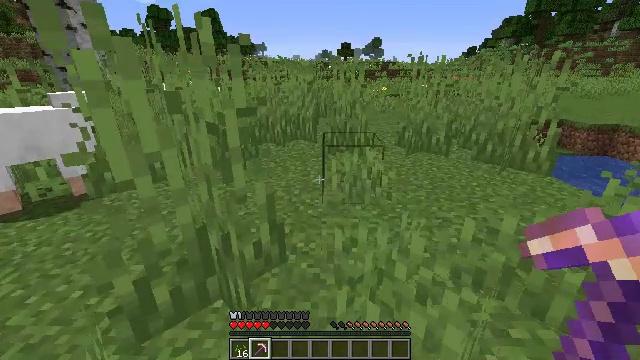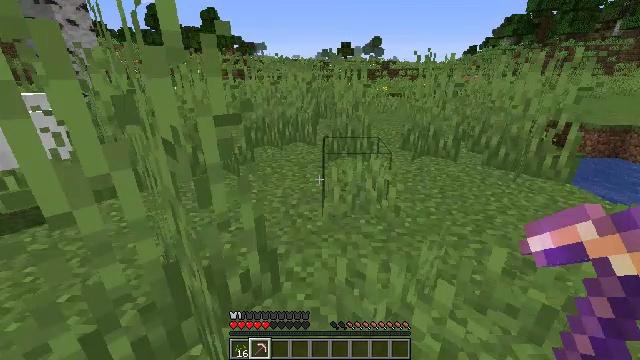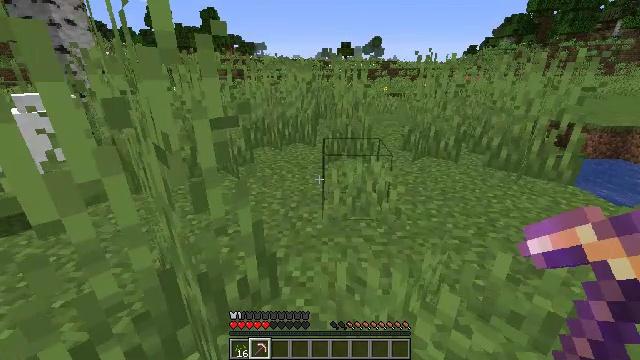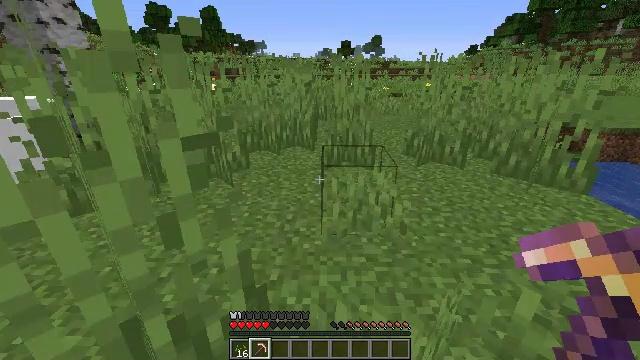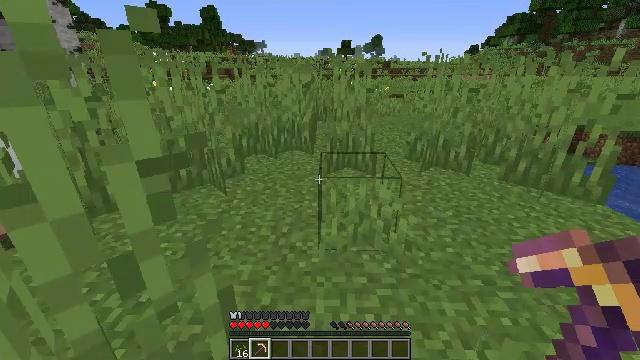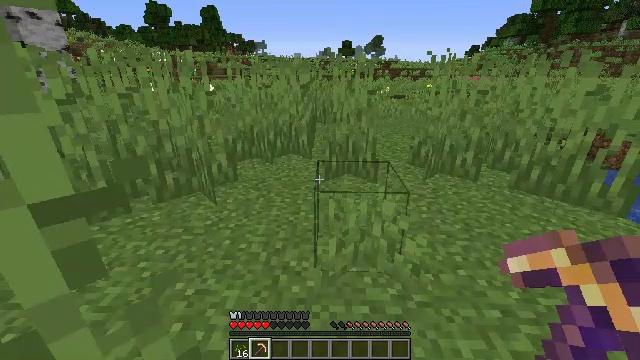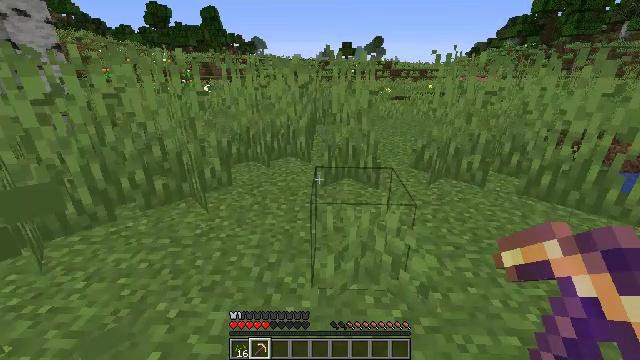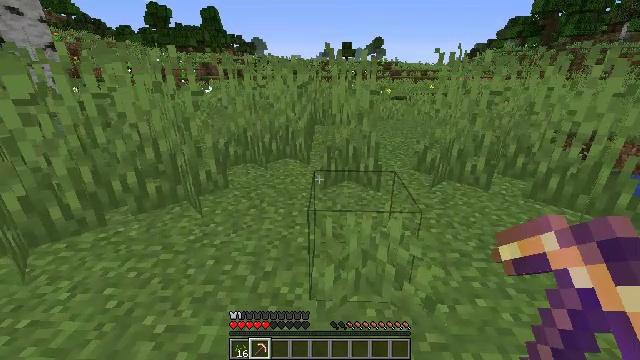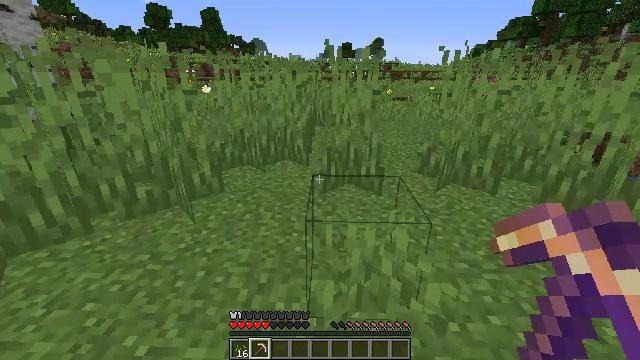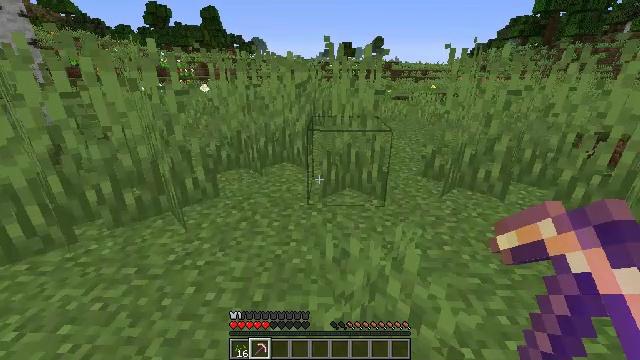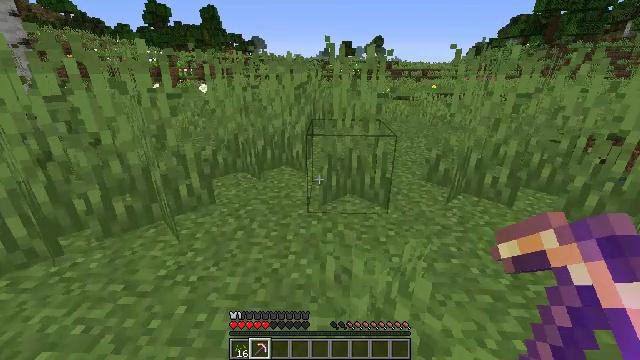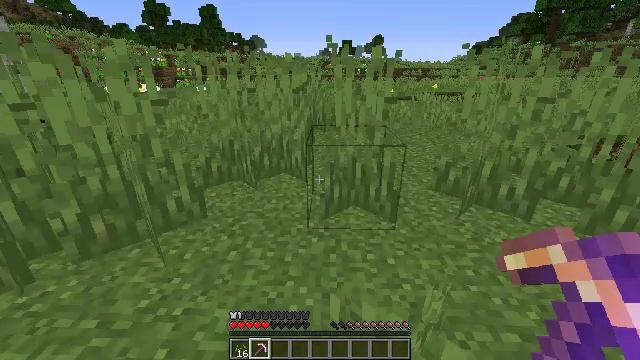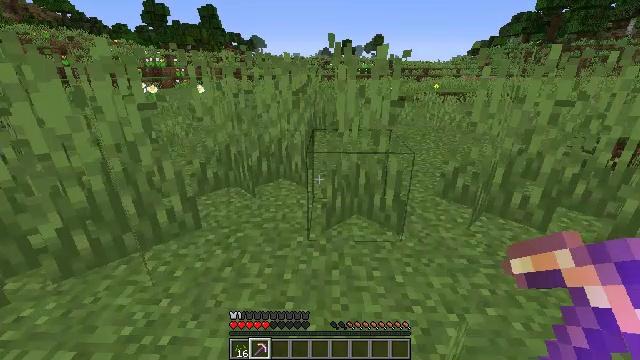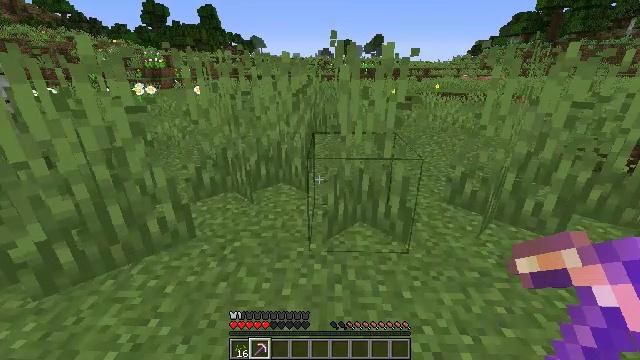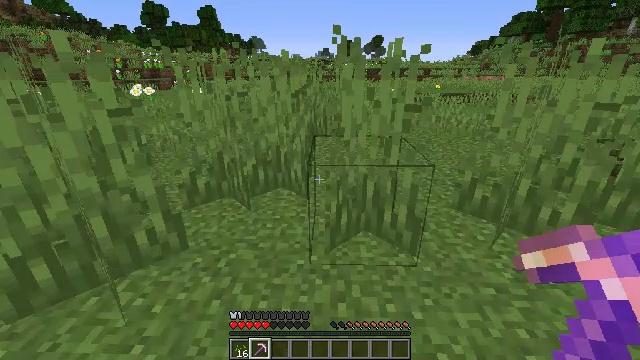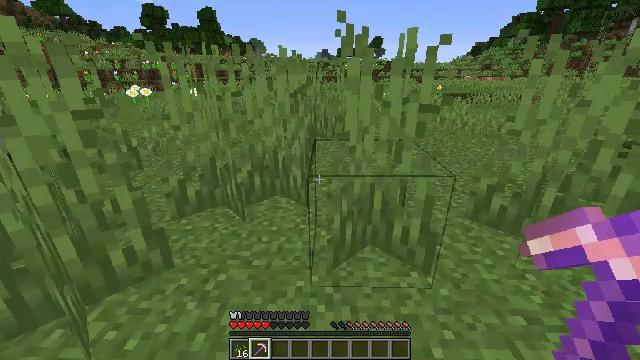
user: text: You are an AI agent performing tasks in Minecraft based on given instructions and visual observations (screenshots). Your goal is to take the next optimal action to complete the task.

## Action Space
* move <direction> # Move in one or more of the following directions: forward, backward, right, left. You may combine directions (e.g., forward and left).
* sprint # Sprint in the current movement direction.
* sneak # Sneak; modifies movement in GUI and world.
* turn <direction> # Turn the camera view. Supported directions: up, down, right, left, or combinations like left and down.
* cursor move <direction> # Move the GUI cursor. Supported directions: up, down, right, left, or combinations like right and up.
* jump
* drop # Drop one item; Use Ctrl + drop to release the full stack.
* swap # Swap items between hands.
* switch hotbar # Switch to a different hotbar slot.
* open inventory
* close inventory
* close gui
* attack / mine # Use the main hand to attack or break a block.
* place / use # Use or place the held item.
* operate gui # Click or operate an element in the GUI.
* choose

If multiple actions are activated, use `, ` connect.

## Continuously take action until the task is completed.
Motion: motion action
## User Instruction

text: Break the grass block.
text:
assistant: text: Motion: move forward
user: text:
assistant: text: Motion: move forward
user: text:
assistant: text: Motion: move forward
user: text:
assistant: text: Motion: move forward
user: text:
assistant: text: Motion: move forward
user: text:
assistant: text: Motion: move forward
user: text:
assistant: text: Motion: move forward
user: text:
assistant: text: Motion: move forward
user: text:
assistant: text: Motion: move forward
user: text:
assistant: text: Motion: move forward
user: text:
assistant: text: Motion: move forward
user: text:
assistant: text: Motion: move forward
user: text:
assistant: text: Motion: move forward
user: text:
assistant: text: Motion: move forward
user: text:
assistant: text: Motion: move forward
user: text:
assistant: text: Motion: move forward
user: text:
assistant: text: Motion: move forward
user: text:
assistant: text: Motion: move forward
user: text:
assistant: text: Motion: move forward
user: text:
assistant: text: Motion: move forward
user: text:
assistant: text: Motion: move forward
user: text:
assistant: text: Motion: move forward
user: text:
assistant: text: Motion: move forward
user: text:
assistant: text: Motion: move forward
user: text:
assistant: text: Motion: move forward
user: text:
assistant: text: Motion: move forward
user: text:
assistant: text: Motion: move forward
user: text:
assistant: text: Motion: move forward
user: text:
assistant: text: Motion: move forward
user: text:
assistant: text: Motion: move forward